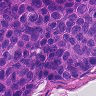
Metastatic tissue present: yes